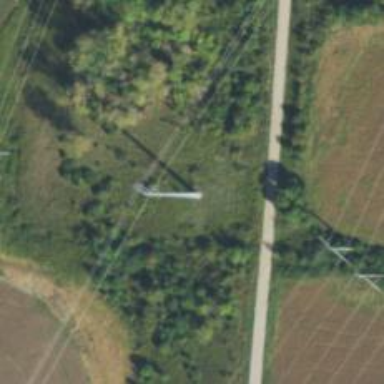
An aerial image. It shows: Power tower.